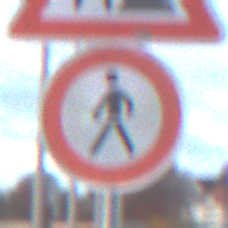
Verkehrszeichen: VerbotFussgaenger
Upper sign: Arbeitsstelle
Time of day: SunriseSunset
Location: Outdoor (Suburban)
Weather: PartlyCloudy
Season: NotSpecified
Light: Natural